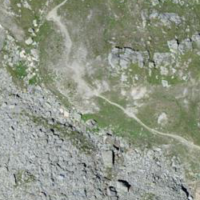
EUNIS habitat code: 48
Species observed at this site:
Parnassia palustris